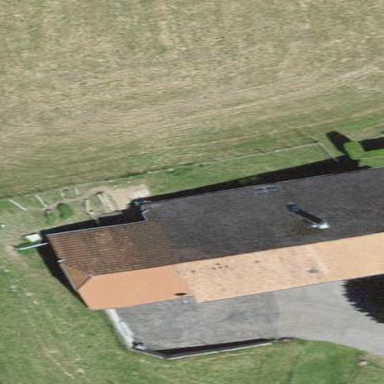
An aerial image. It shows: Farm building.